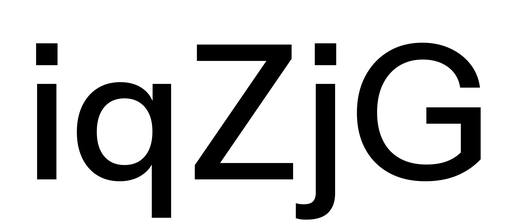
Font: InstrumentSans_Medium